Interaction volume radius: 5 \u00c5
Interaction volume height: 15 \u00c5
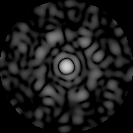
Disorder parameter: 0.8668